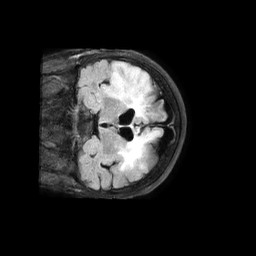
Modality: FLAIR
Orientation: coronal
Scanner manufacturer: philips
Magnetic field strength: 1.5 T
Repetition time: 6 s
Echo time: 0.1025 s